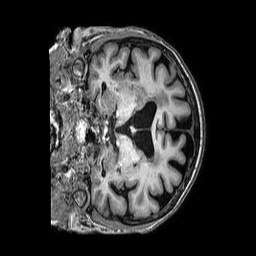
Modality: T1w
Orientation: coronal
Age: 76
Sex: female
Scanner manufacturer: philips
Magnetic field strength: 3 T
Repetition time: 0.006693 s
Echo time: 0.003055 s